Field crop: maize
Growth stage: 2
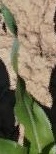
Species: maize